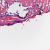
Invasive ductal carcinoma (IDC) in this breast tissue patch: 0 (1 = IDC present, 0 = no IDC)